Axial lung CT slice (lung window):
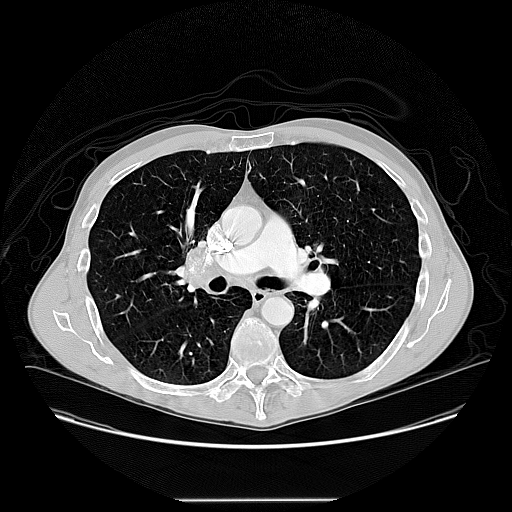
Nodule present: no